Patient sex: F
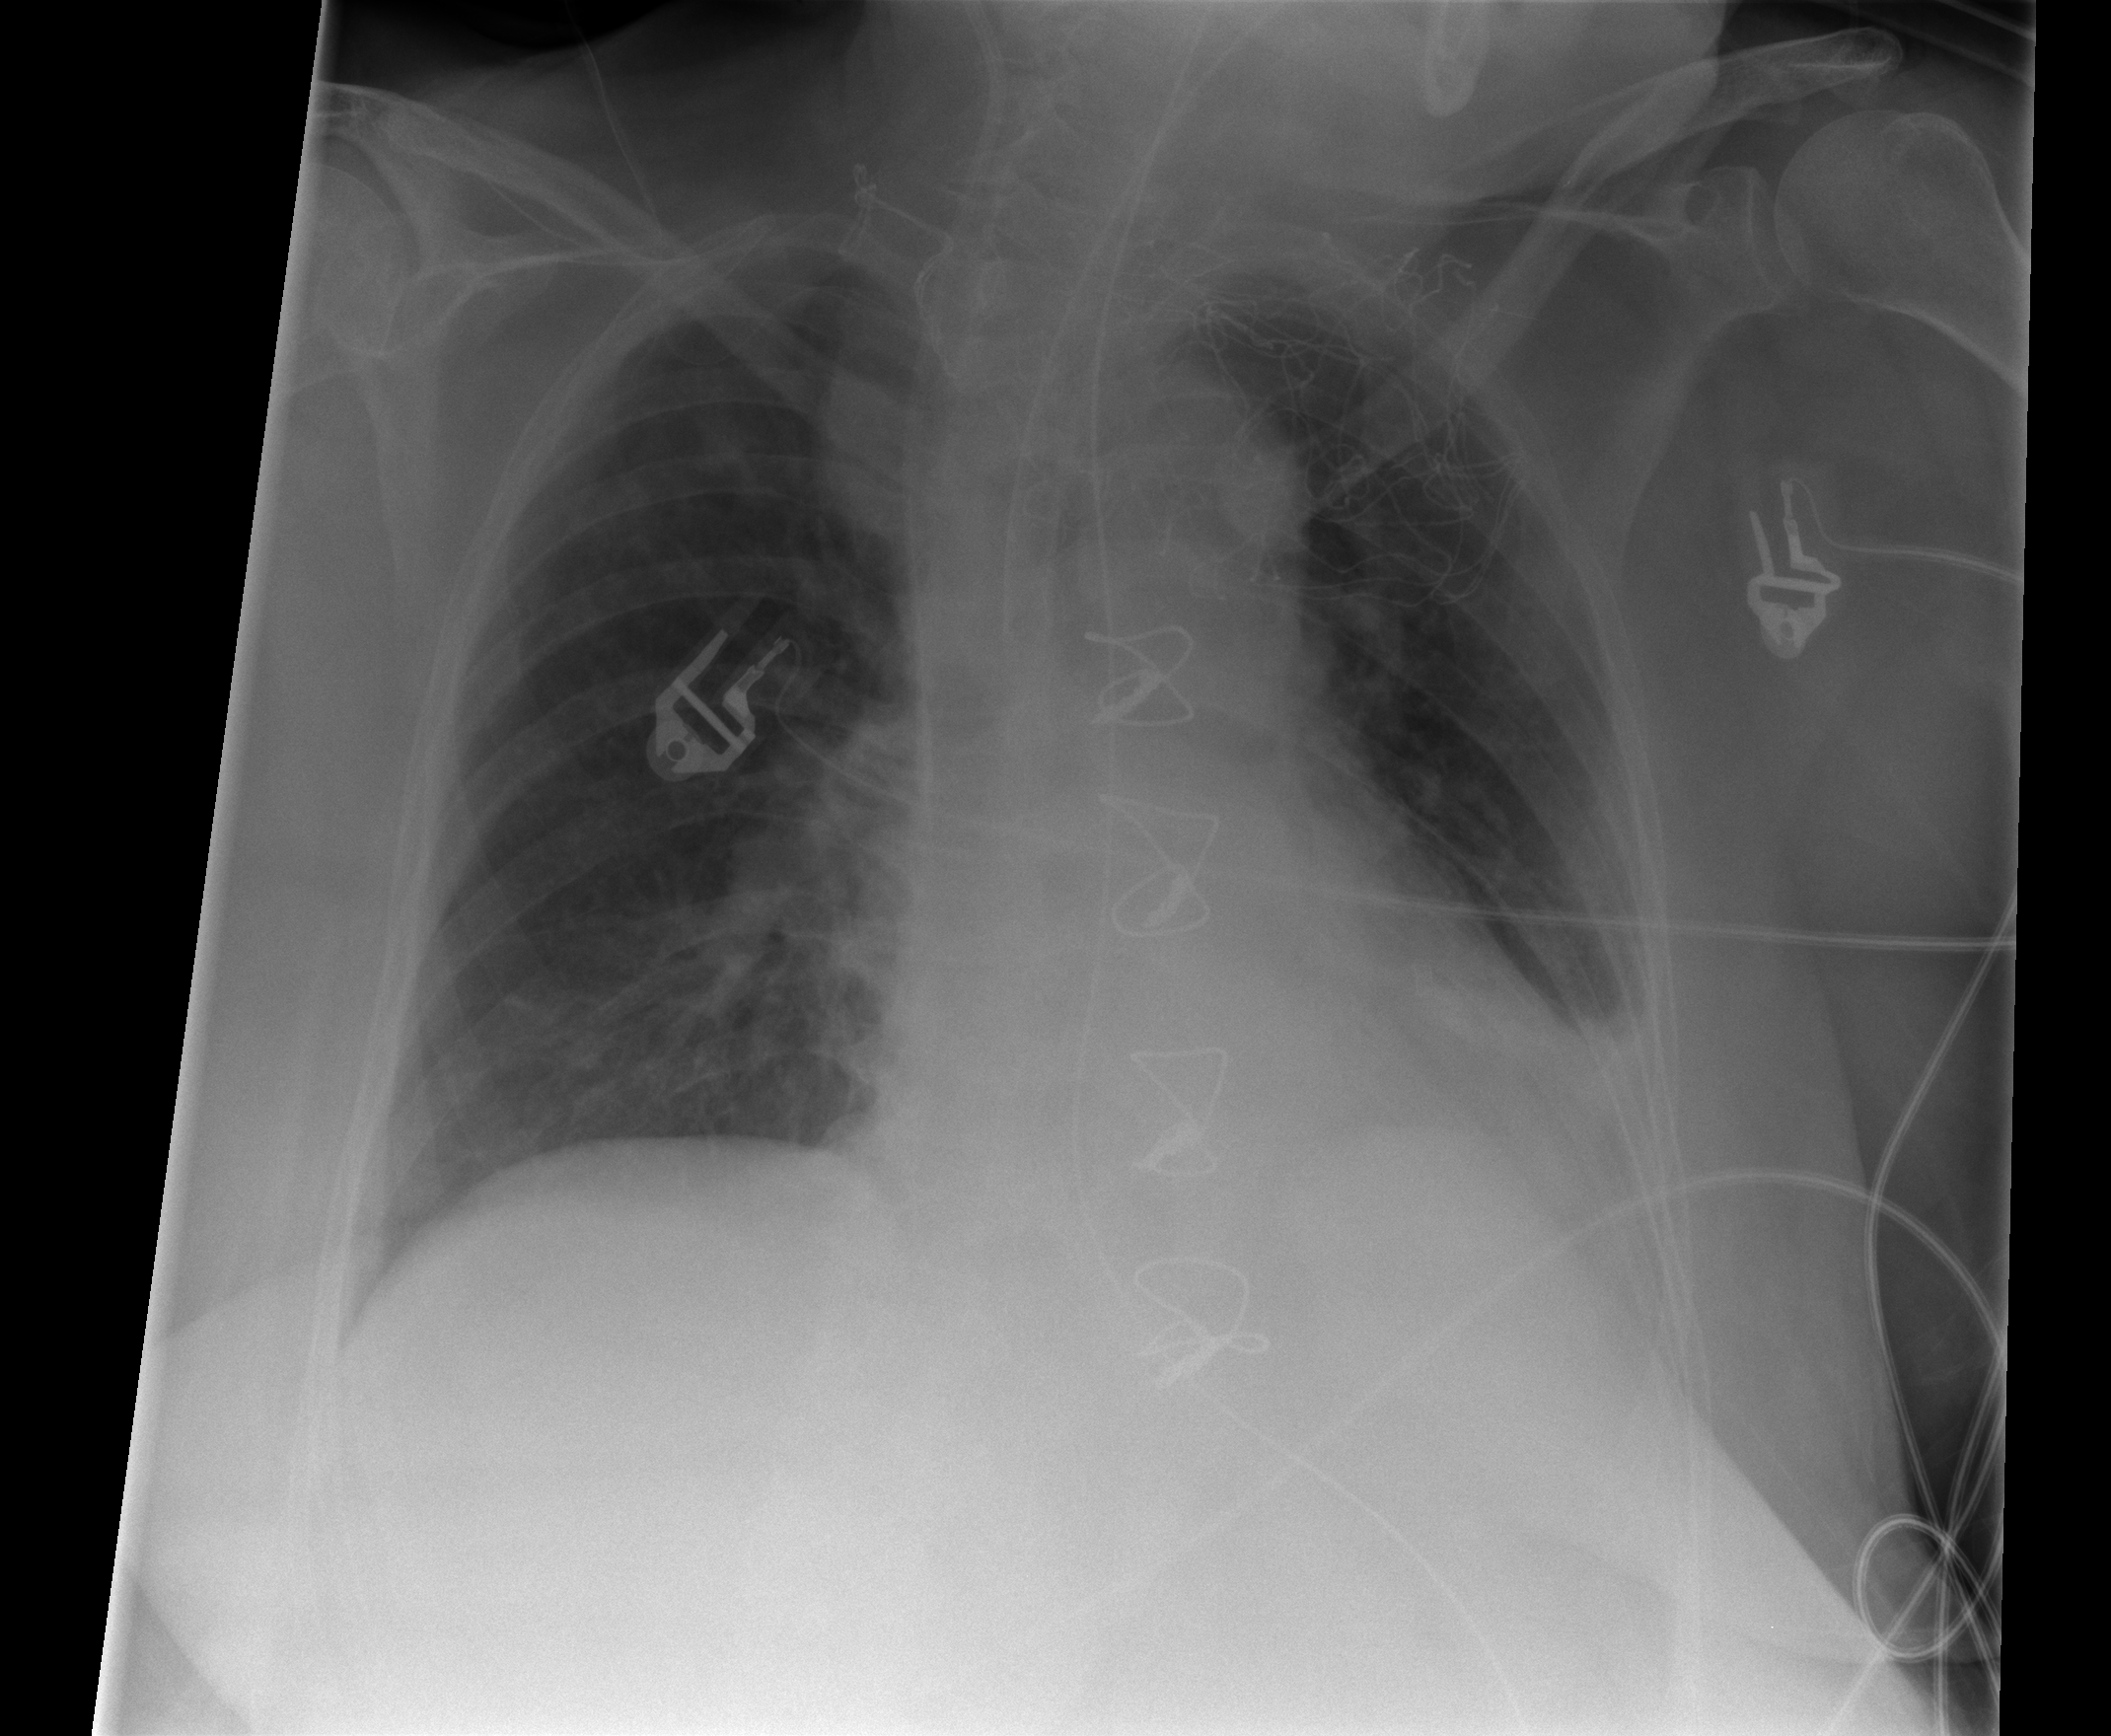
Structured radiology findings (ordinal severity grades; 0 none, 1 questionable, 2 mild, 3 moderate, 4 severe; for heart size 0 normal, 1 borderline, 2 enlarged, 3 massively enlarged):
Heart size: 0
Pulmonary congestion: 2
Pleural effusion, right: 0
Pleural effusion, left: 2
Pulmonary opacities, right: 1
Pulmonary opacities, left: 0
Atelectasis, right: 2
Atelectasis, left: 3